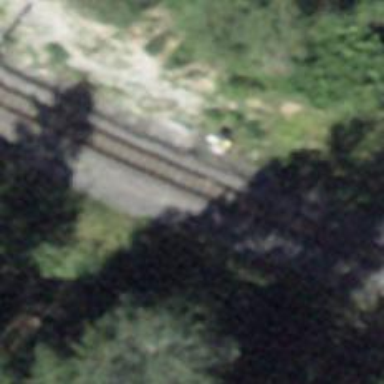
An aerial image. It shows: Narrow-gauge railway track with one electrified contact line.